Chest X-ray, AP view. Patient: 14 years old, sex M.
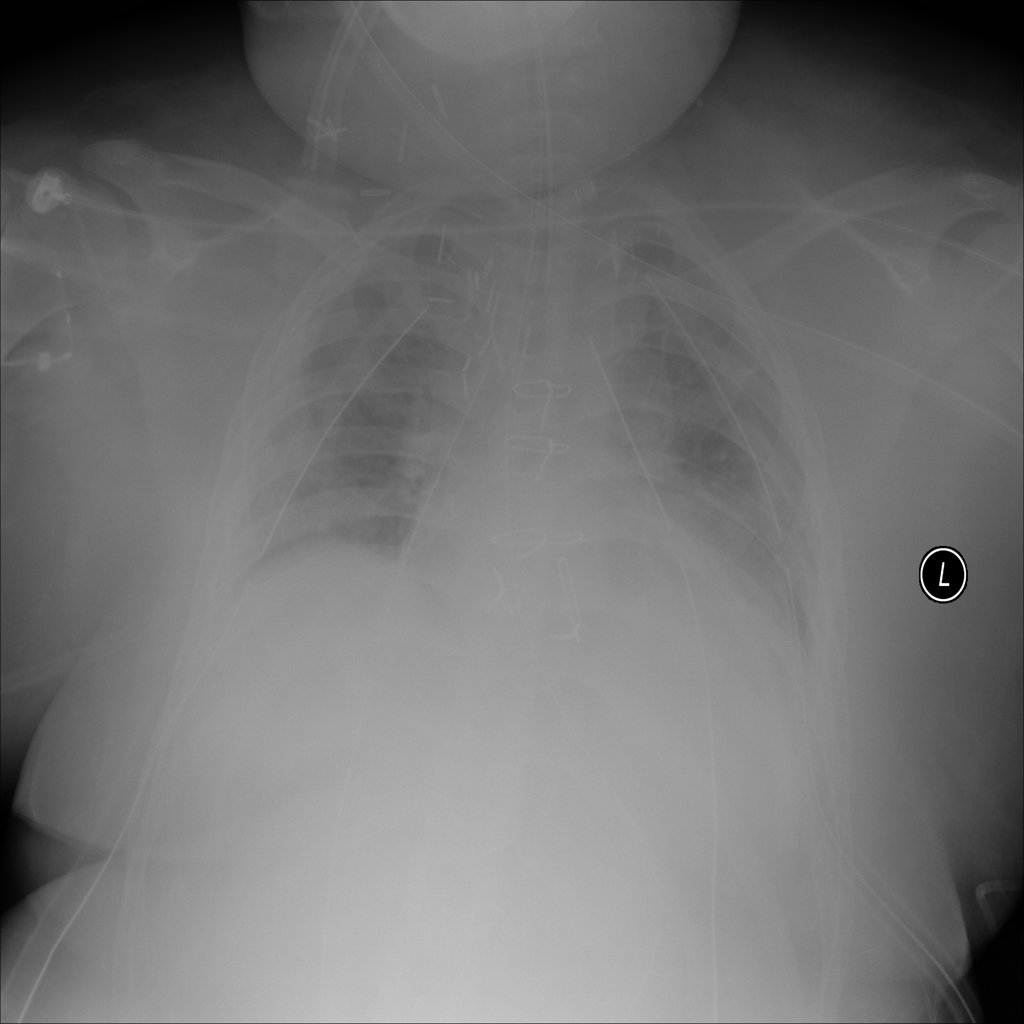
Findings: Atelectasis, Consolidation